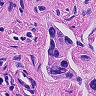
Metastatic tissue present: yes